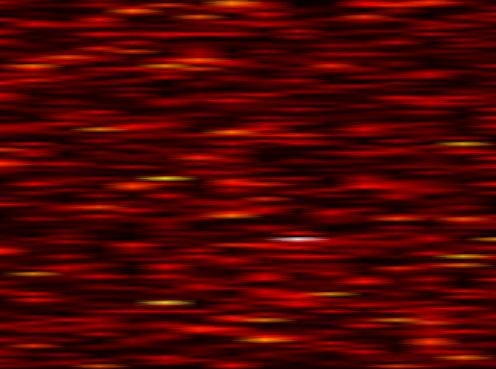
Label: FBMC